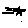
Label: star